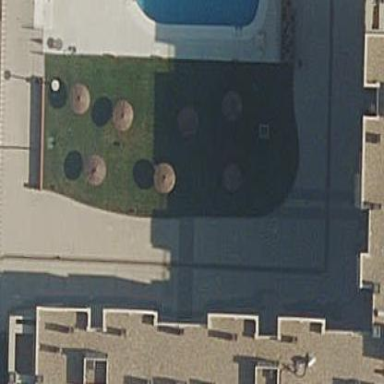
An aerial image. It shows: Residential building.